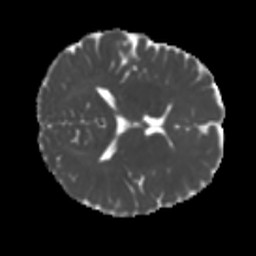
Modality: MD
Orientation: axial
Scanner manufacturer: siemens
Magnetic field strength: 3 T
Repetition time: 4 s
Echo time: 0.0594 s